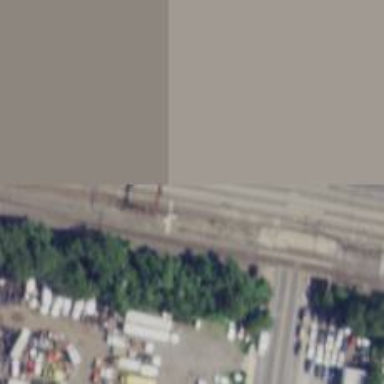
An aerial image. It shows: Railway signal.